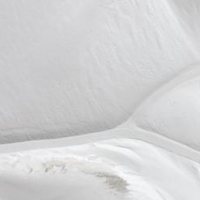
EUNIS habitat code: 49
Species observed at this site:
Pyrrhocorax graculus